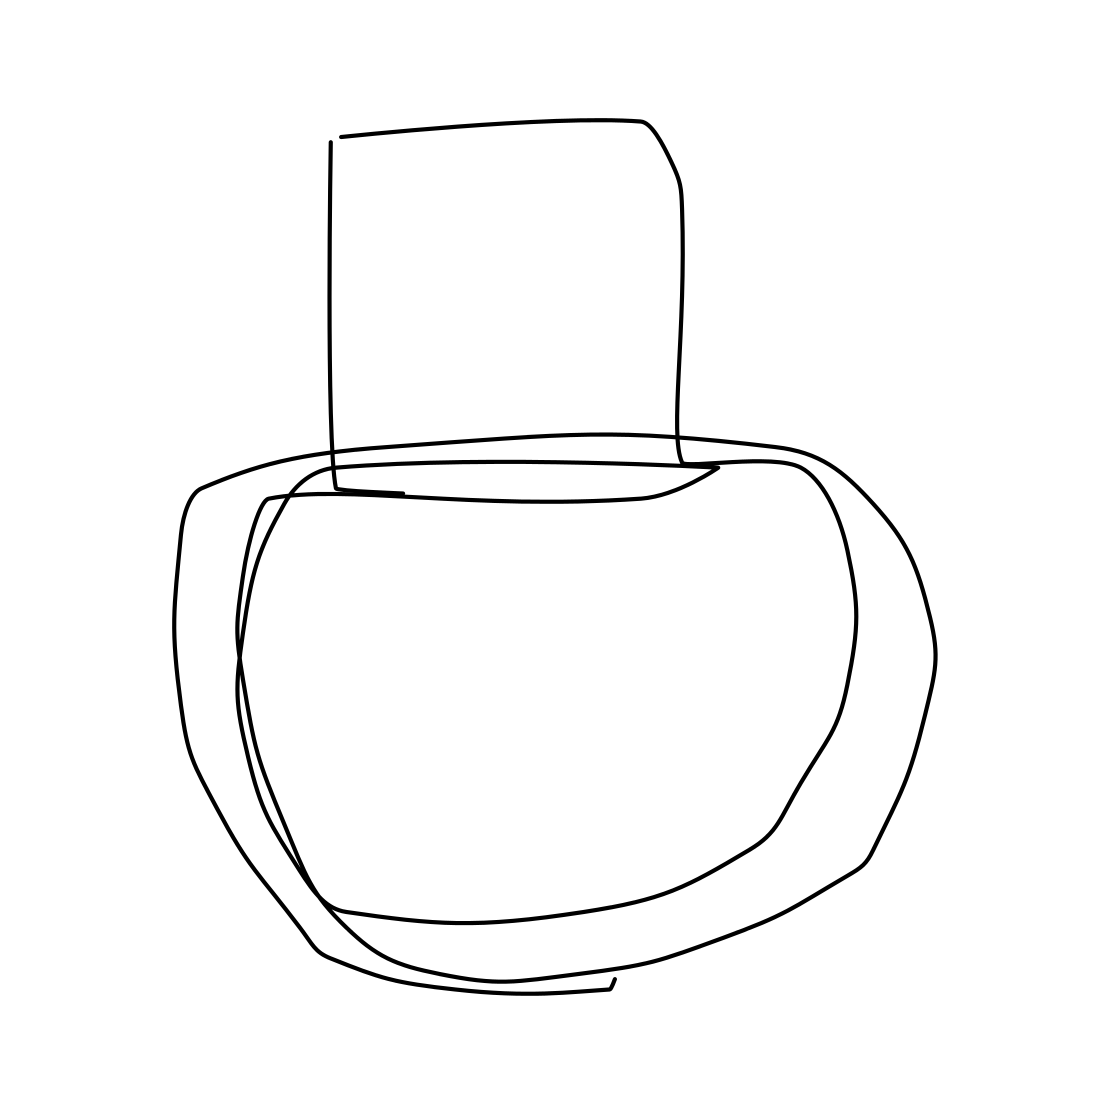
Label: purse